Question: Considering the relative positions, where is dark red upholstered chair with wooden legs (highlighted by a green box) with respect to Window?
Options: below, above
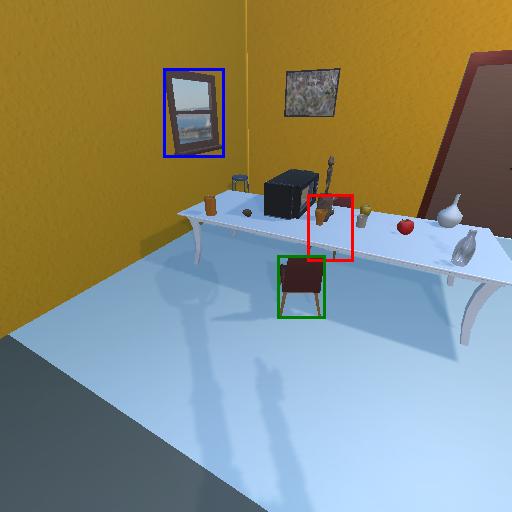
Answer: below